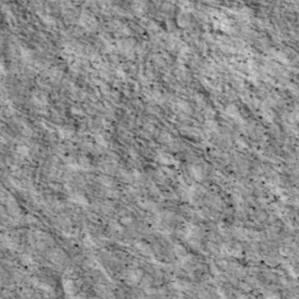
Label: non_frost